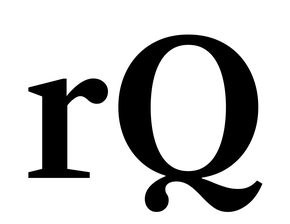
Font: LibreCaslonText_SemiBold